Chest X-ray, PA view. Patient: 45 years old, sex M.
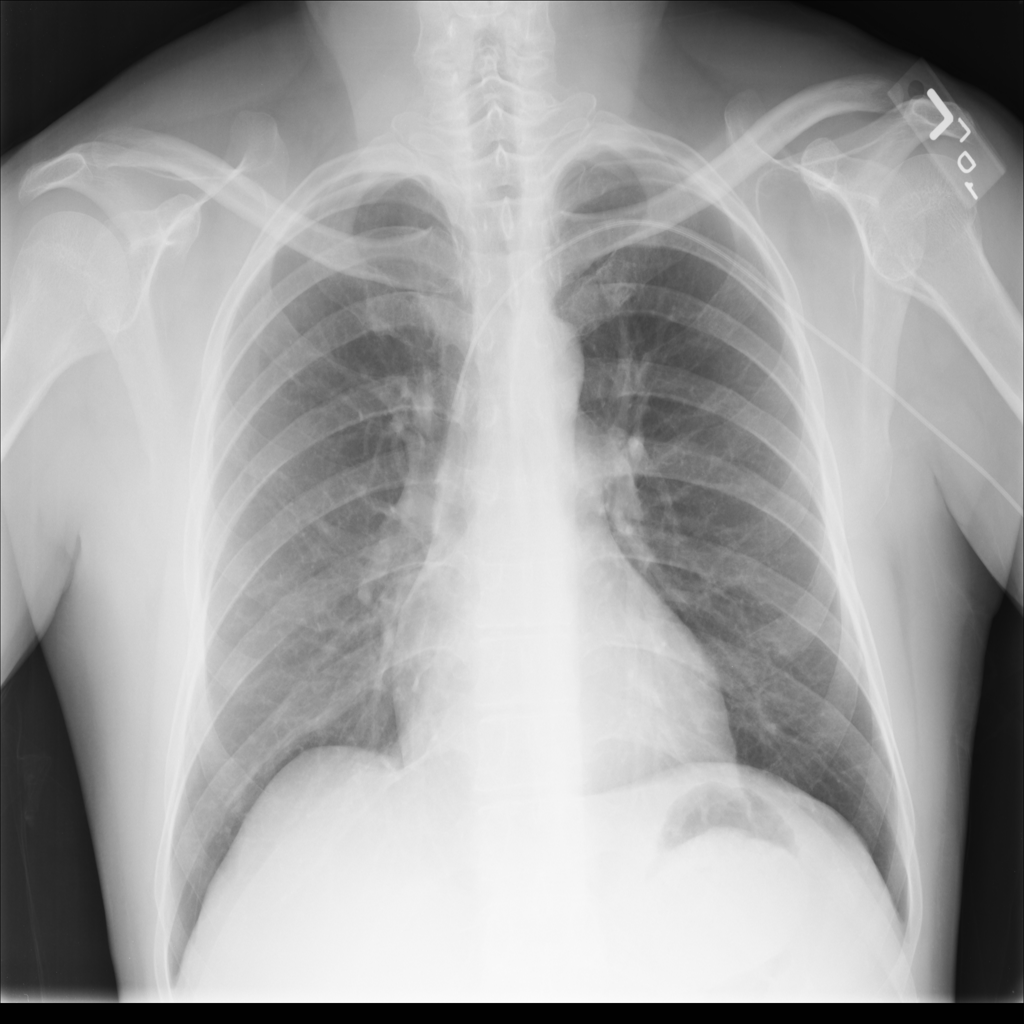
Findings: No Finding